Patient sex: M
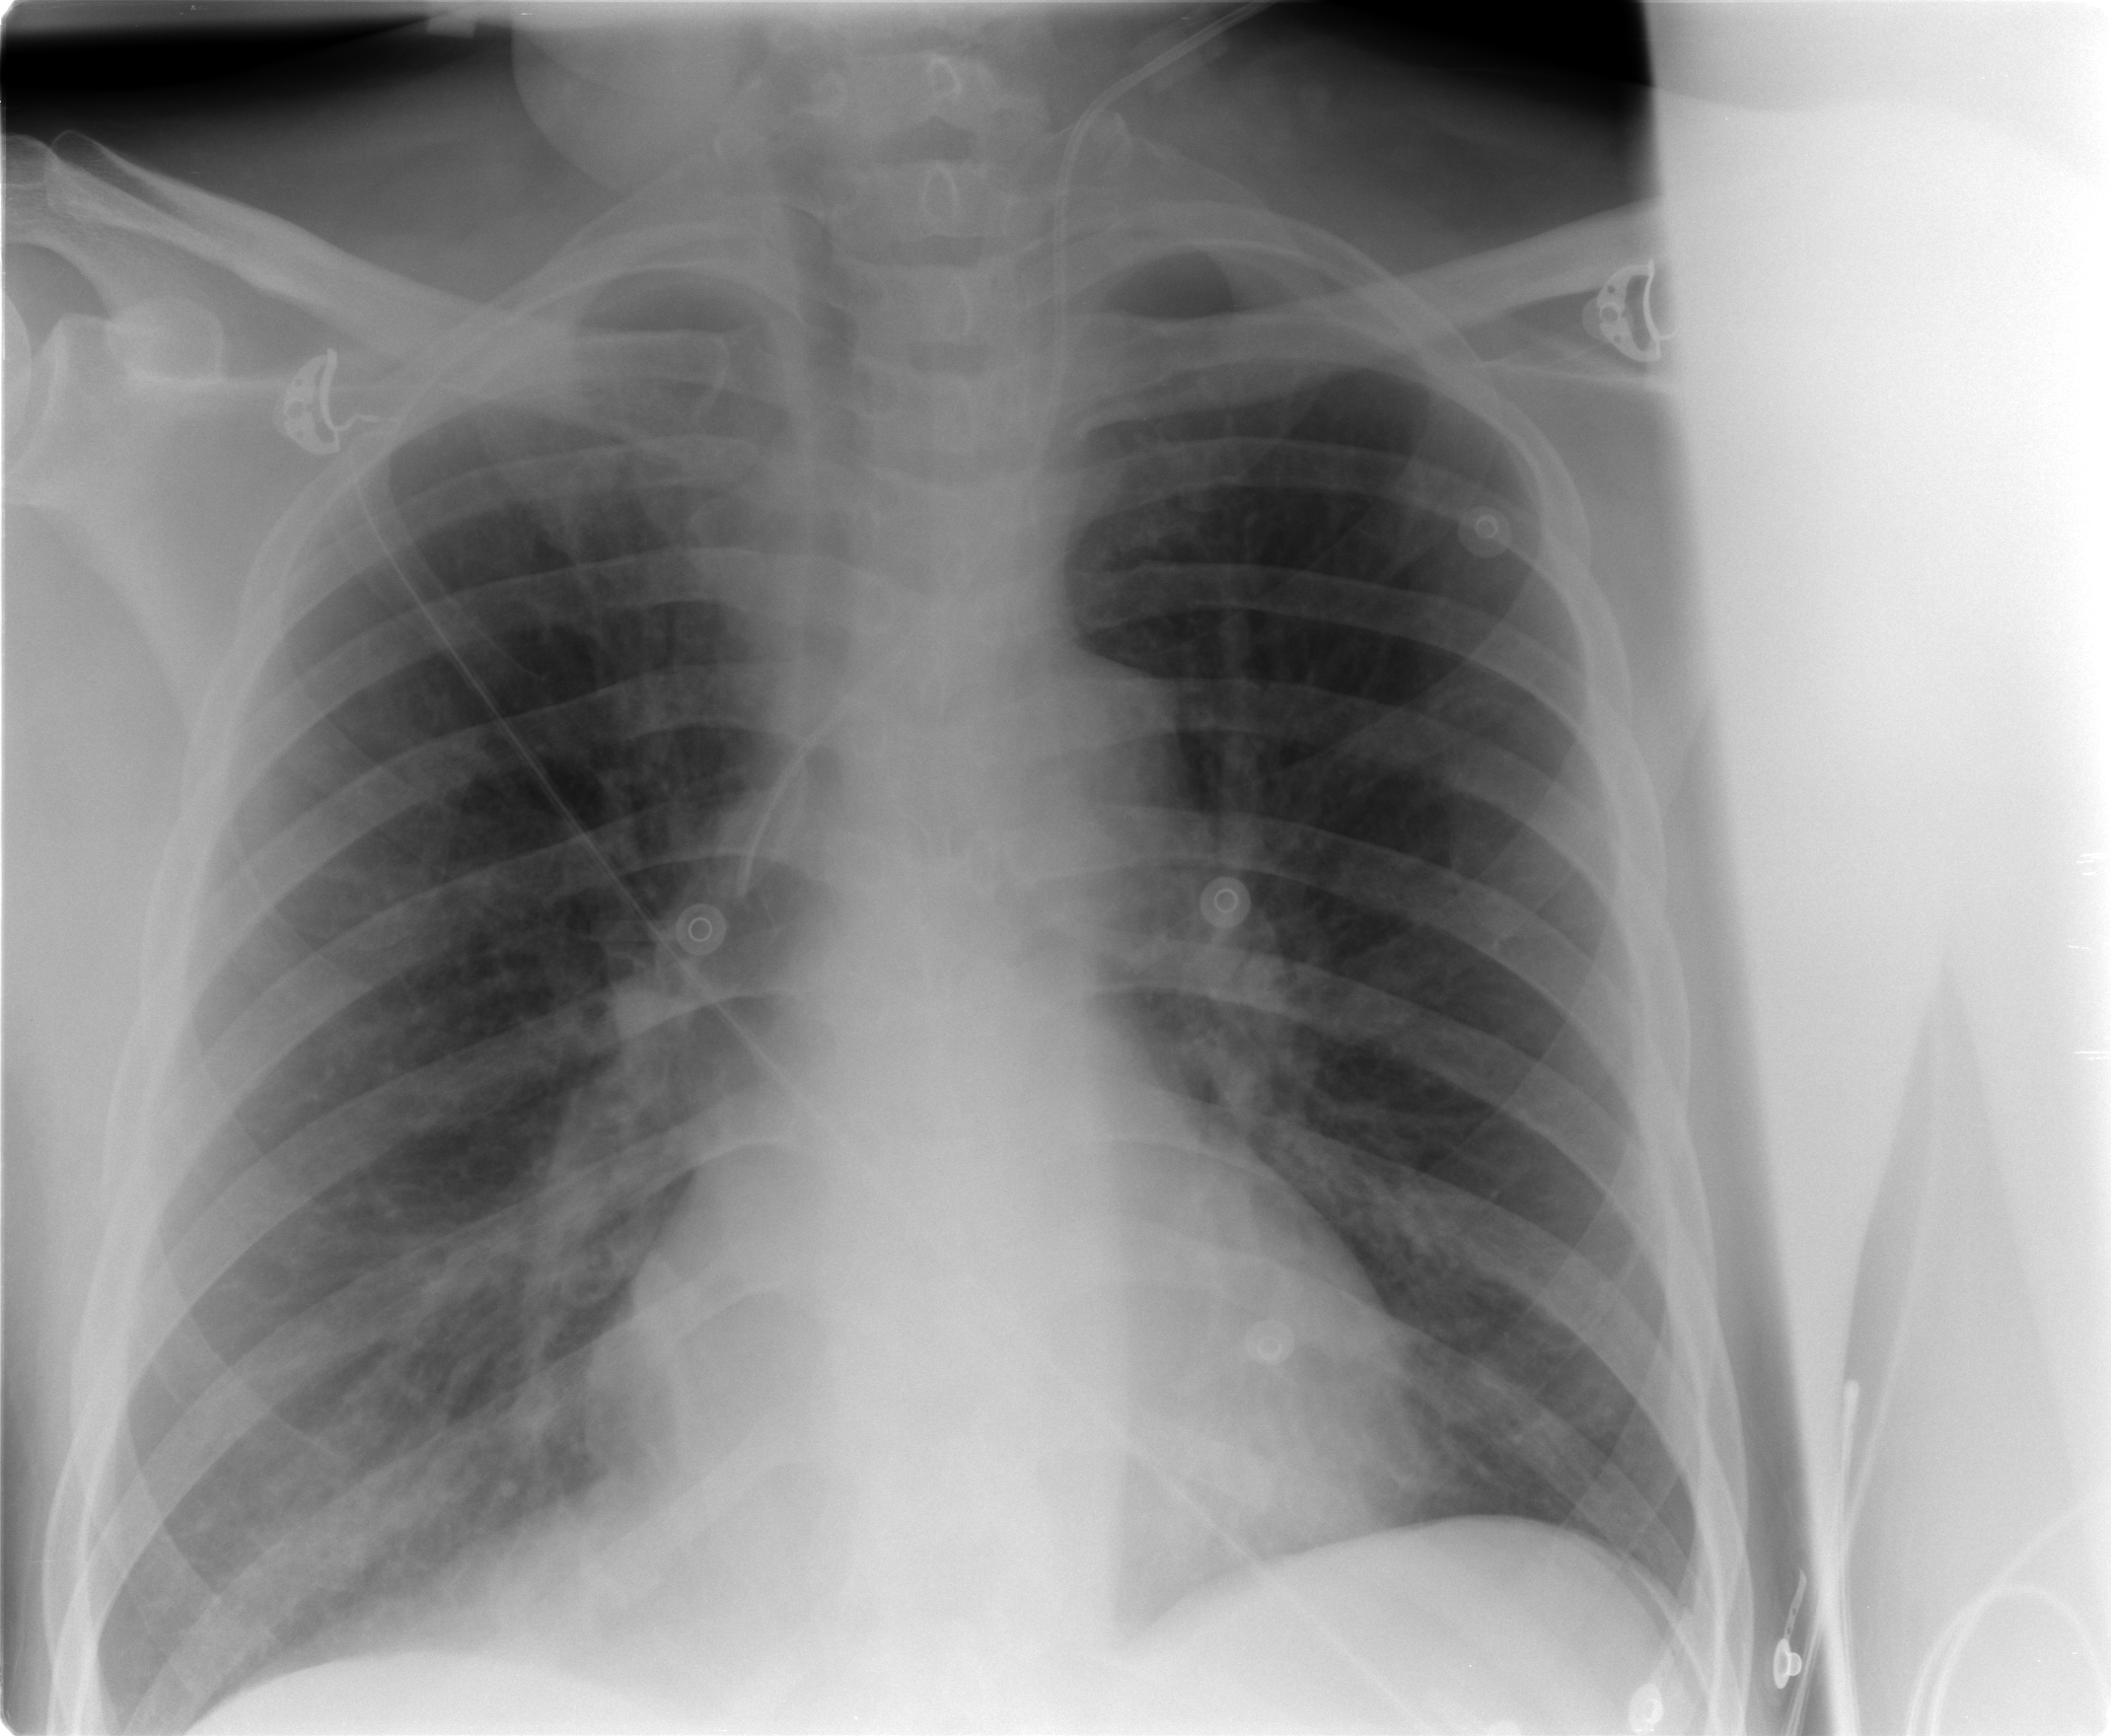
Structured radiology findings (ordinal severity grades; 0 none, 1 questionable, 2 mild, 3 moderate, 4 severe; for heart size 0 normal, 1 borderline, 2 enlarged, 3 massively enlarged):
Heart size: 0
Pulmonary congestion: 2
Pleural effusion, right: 0
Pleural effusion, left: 0
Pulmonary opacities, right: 0
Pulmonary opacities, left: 0
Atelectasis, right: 2
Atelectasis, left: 1